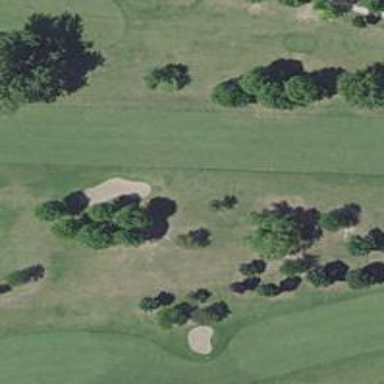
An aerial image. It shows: Golf hole.